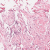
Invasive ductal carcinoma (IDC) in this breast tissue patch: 0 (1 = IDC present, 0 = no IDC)